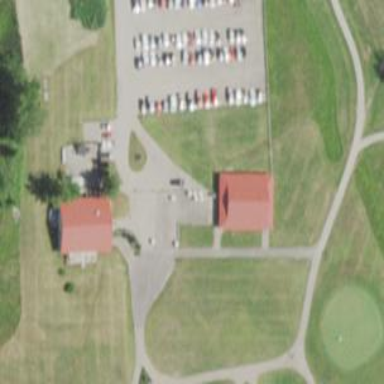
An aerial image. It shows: Service road used as golf cart path.